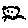
Label: cat